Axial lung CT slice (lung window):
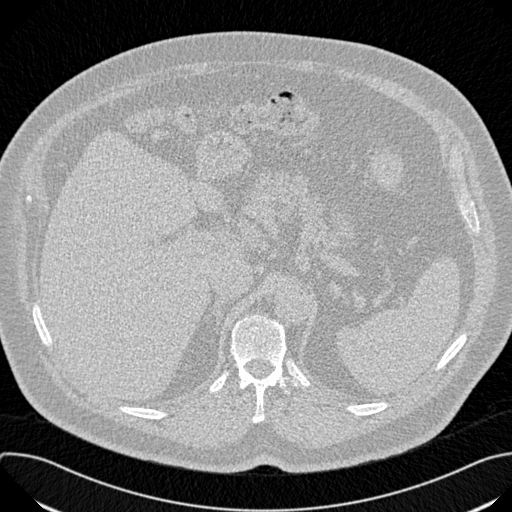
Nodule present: no